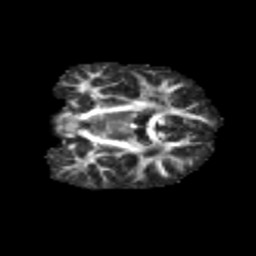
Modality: FA
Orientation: coronal
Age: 12
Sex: female
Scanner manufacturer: siemens
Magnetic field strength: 3 T
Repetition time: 3.8 s
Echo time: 0.07 s